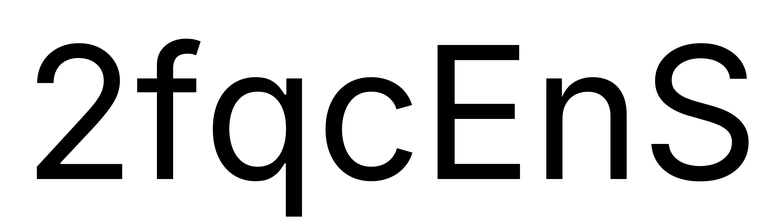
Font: Inter_Regular